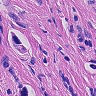
Metastatic tissue present: yes